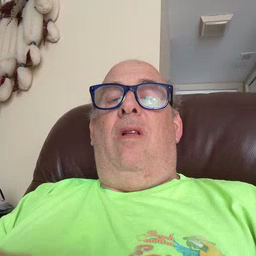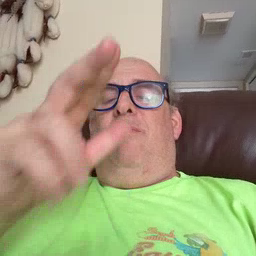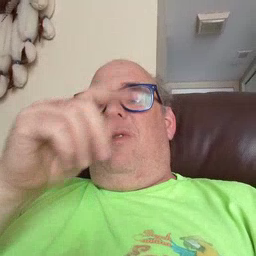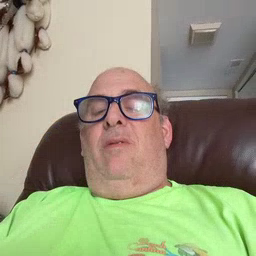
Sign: bug